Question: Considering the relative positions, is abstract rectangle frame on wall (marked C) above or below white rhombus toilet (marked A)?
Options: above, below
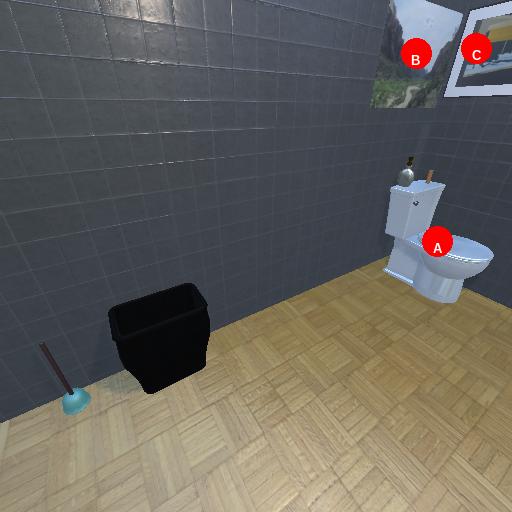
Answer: above